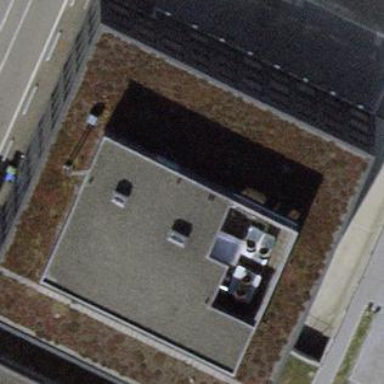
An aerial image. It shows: Commercial building.